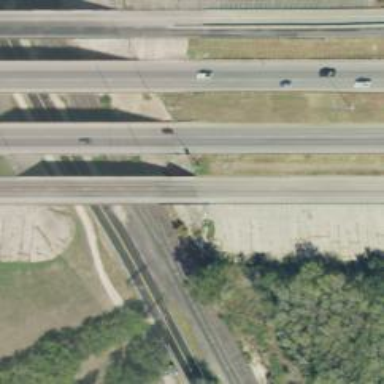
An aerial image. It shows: Secondary road with frontage road and bridge.